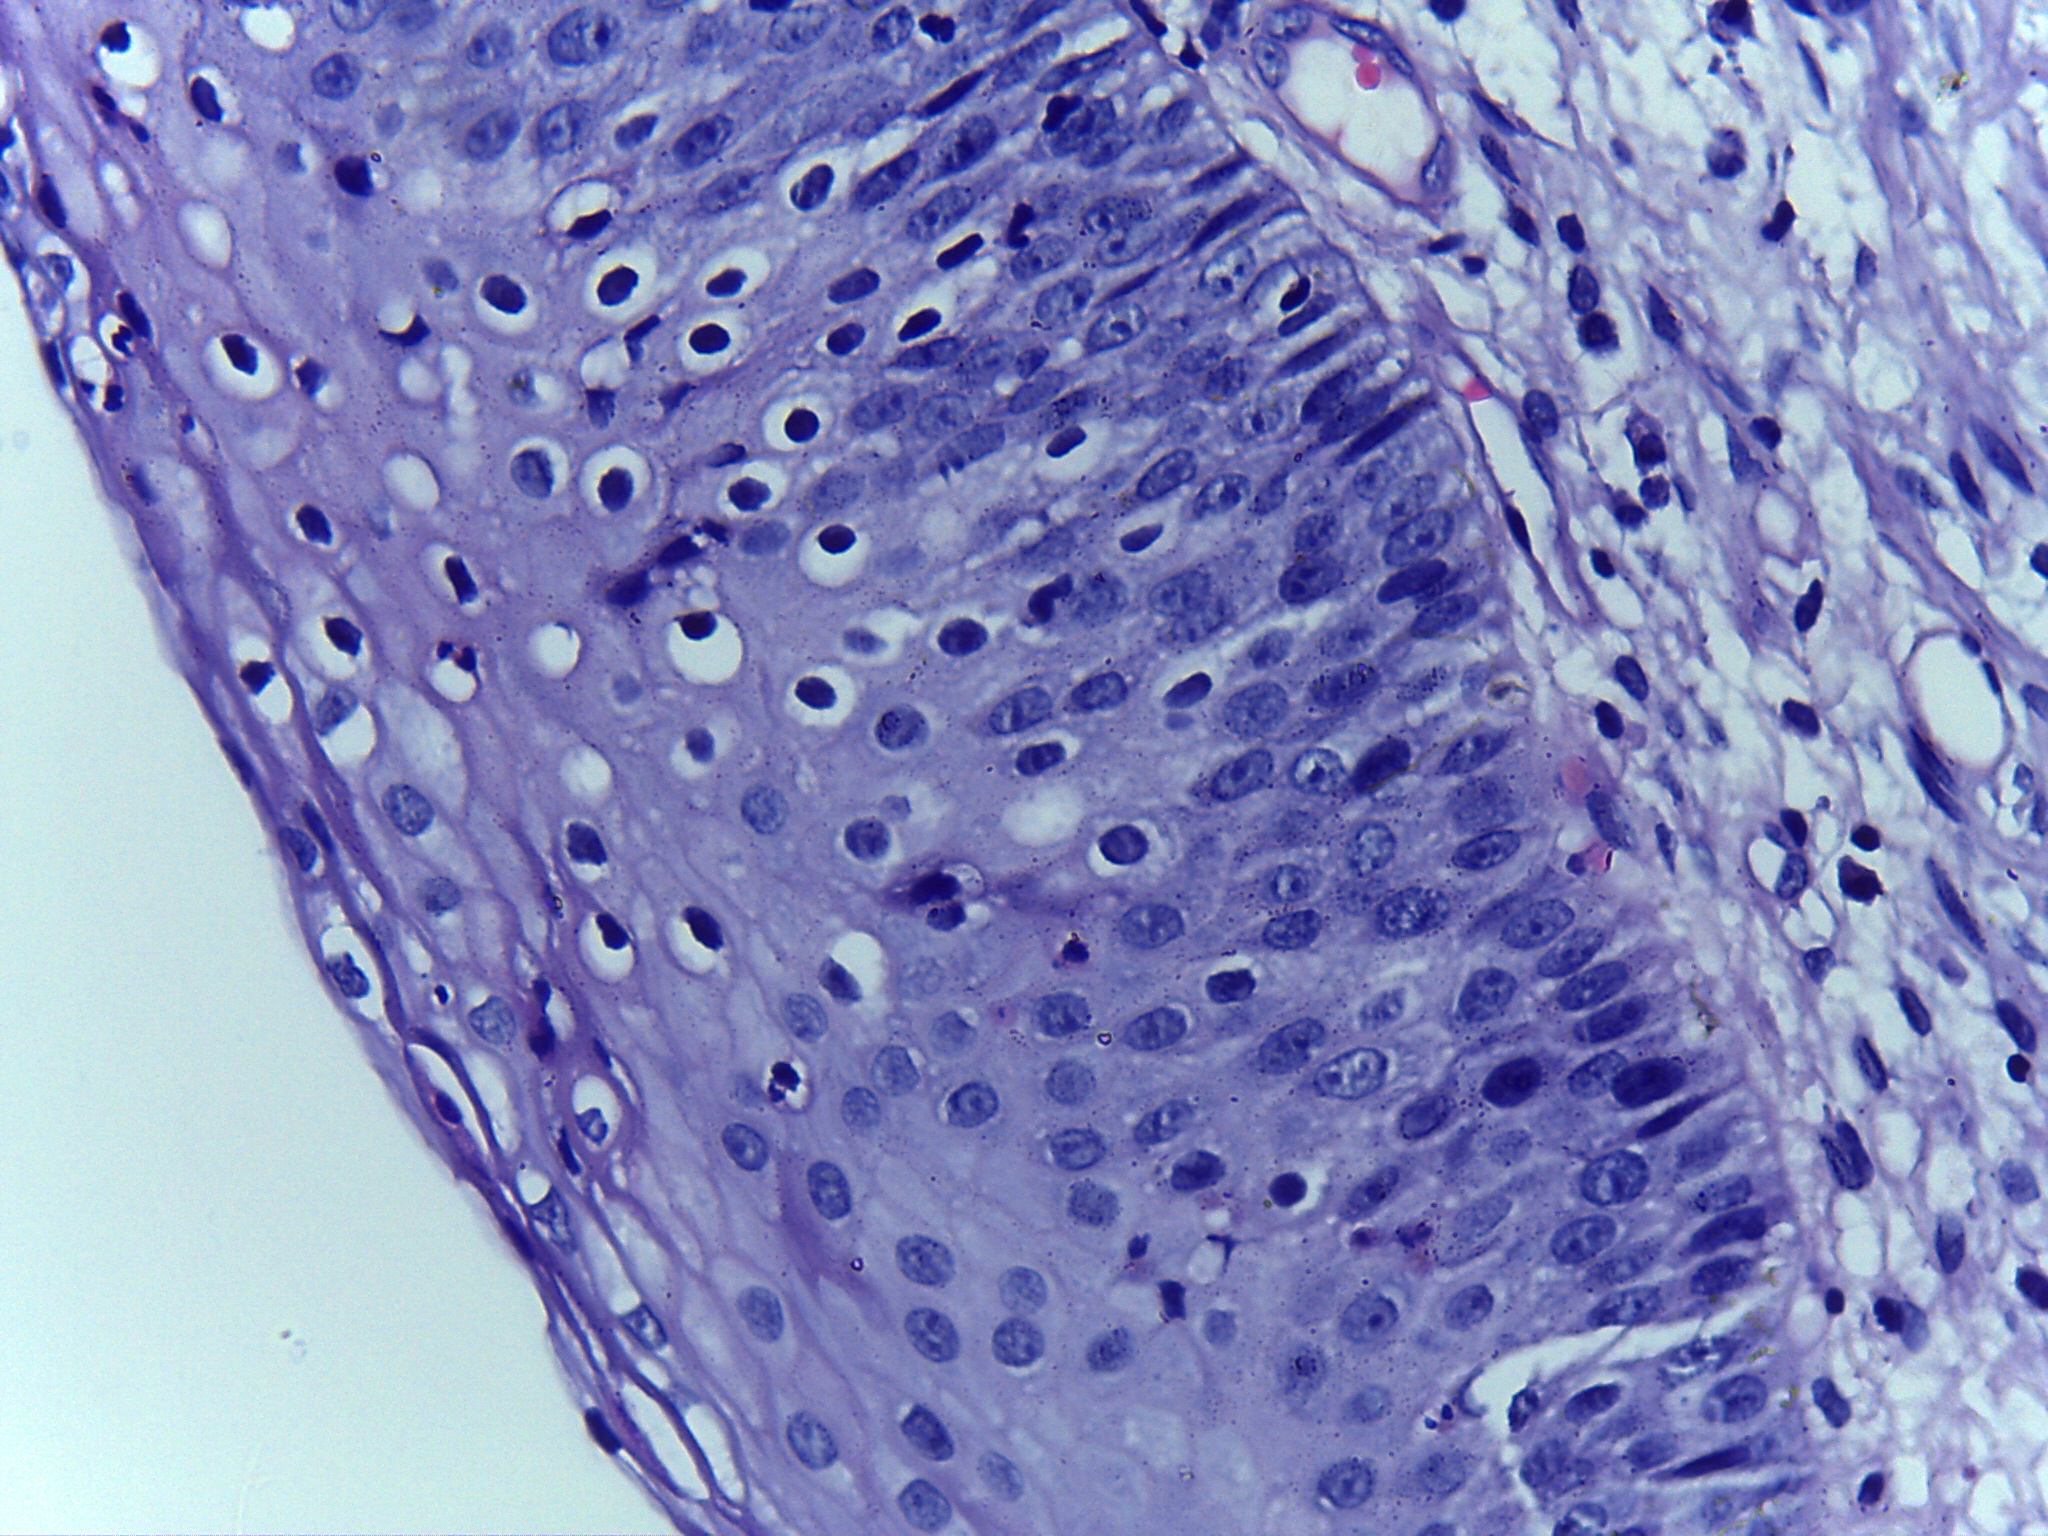
Diagnosis: Normal